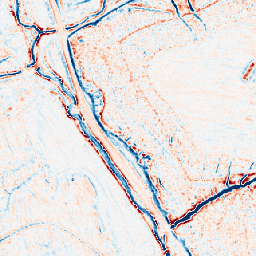
Category: edge_preserving
Decomposition family: bilateral
Decomposition parameters: d: 9
sigma_color: 25
sigma_space: 50
Upsampling method: area
Upsampling parameters: scale: 4
Upsampling scale: 4